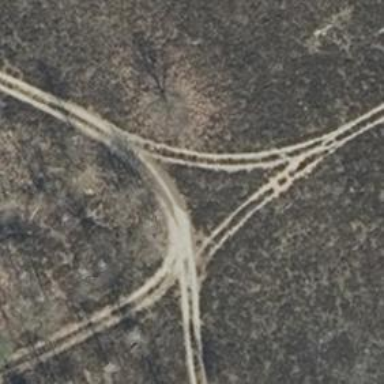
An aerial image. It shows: Sandy track with grade 4 tracktype.